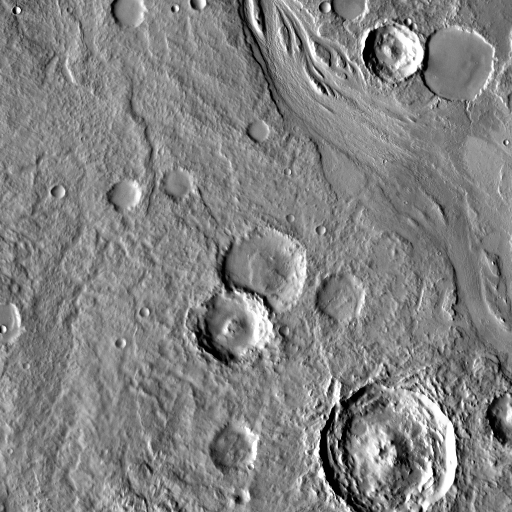
Crater classes present: Background, Other, Layered, Buried